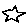
Label: star